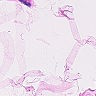
Metastatic tissue present: no